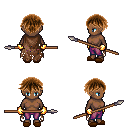
a pixel art fantasy rpg character, female body template, human, dark skin, brown tattered cape, magenta pants, brown short bangs hairstyle, gold gloves, brown slippers, spear, four views (front, back, left, right), 2x2 character sprite sheet, small pixel art, hard edges, no anti-aliasing